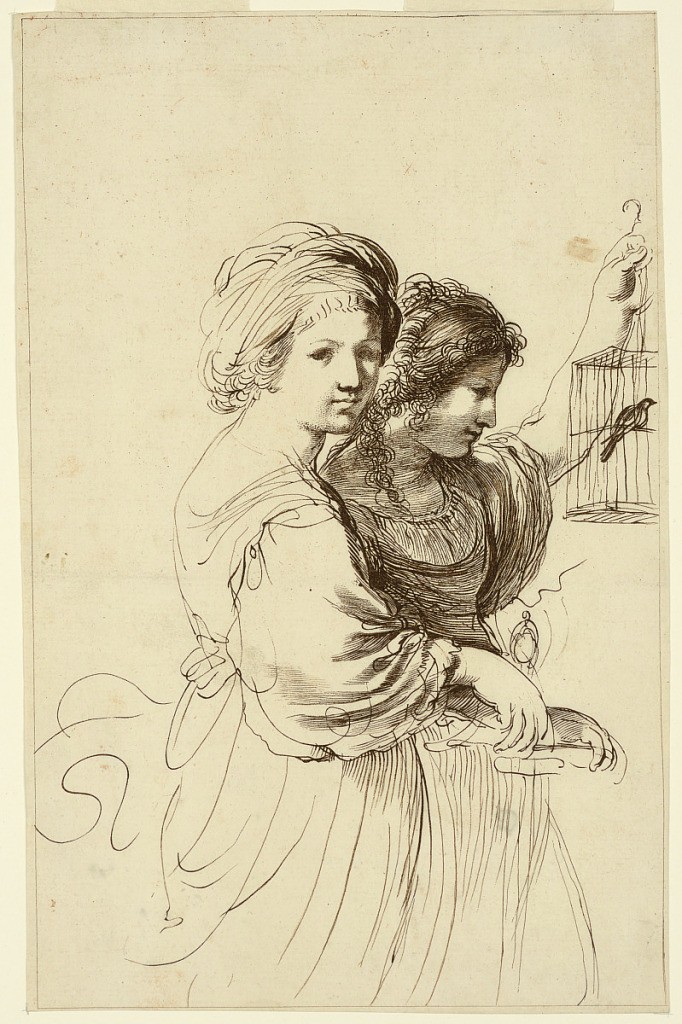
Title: Two Young Girls, One Holding a Cage
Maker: Francesco Bartolozzi, Italian, active England, 1727–1815
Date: ca. 1760–1770
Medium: Engraving in brown ink on white paper
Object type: Print
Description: Two young women, the foremost facing frontally, the other regarding a caged bird to the right.